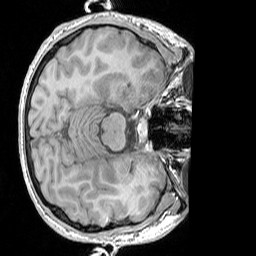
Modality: T1w
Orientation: axial
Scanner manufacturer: siemens
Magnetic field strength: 3 T
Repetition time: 1.83 s
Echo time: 0.00303 s